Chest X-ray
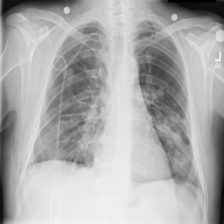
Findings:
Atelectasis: negative
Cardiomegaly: negative
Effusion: positive
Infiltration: positive
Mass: negative
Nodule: negative
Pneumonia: negative
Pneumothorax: negative
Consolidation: negative
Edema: negative
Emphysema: negative
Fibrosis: negative
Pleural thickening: negative
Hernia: negative